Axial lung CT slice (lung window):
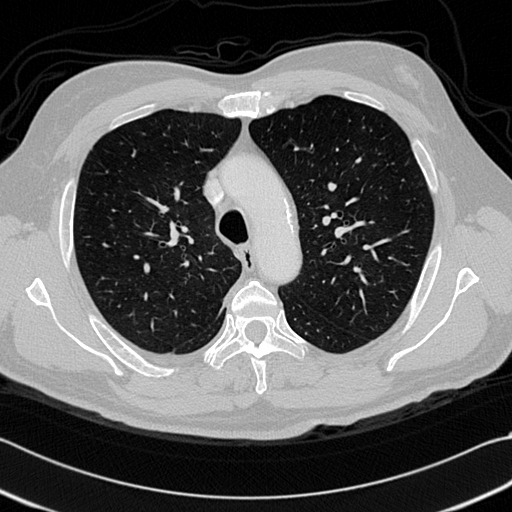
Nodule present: no